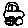
Label: car